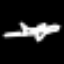
Label: airplane